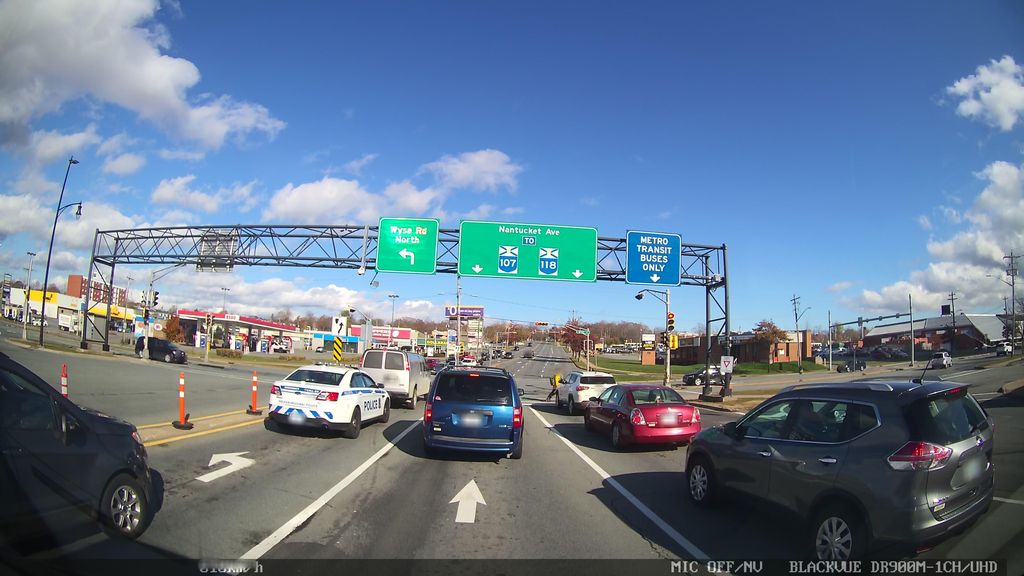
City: halifax